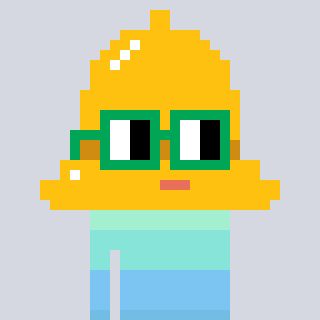
a pixel art character with square green glasses, a bell-shaped head and a slimegreen-colored body on a cool background